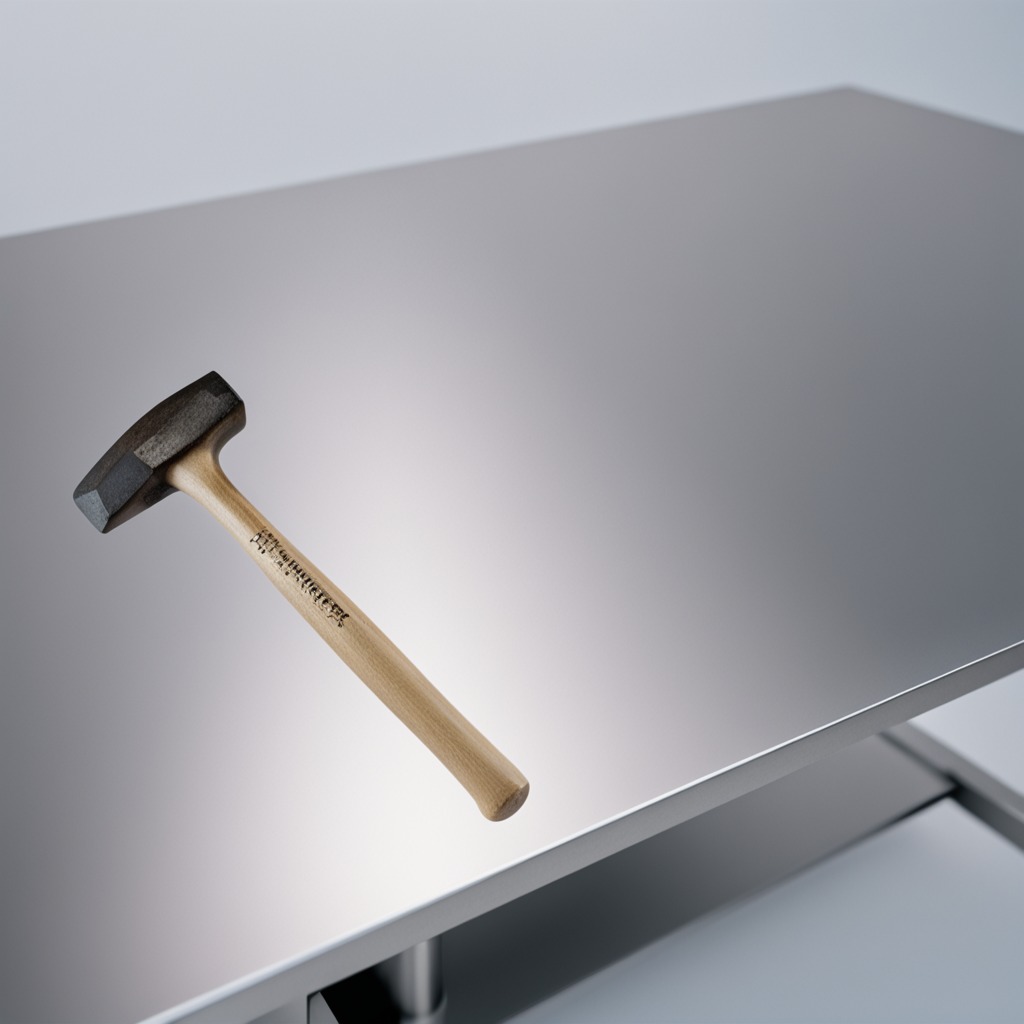
A hammer is lying on a stainless steel table in a high-end prototyping lab.